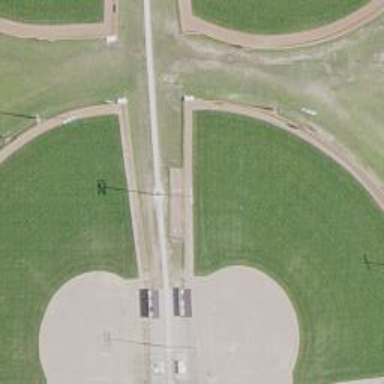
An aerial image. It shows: Baseball pitch for leisure and sports activities.